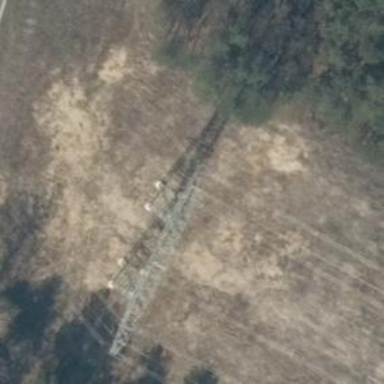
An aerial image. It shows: Lattice tower used for power transmission. The power line management is straight.